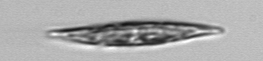
Label: Pleurosigma